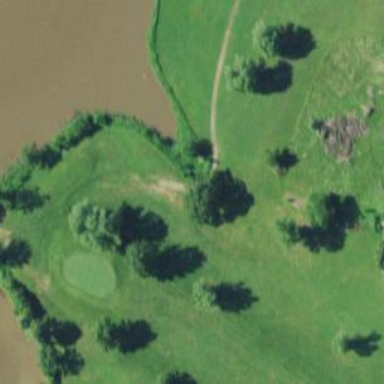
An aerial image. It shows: Pathway for golfing.